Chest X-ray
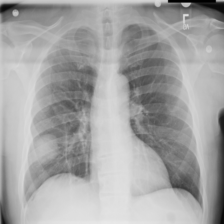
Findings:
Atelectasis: positive
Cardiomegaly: negative
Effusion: negative
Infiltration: negative
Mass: positive
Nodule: negative
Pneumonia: negative
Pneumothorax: negative
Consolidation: negative
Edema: negative
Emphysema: negative
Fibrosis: negative
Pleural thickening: negative
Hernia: negative